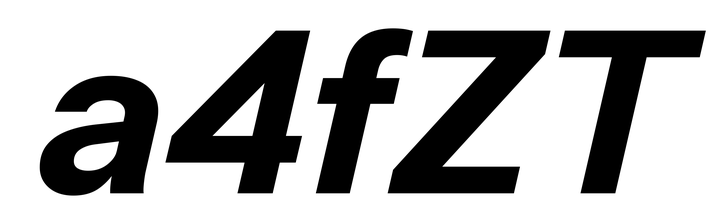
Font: InstrumentSans-Italic_Bold_Italic